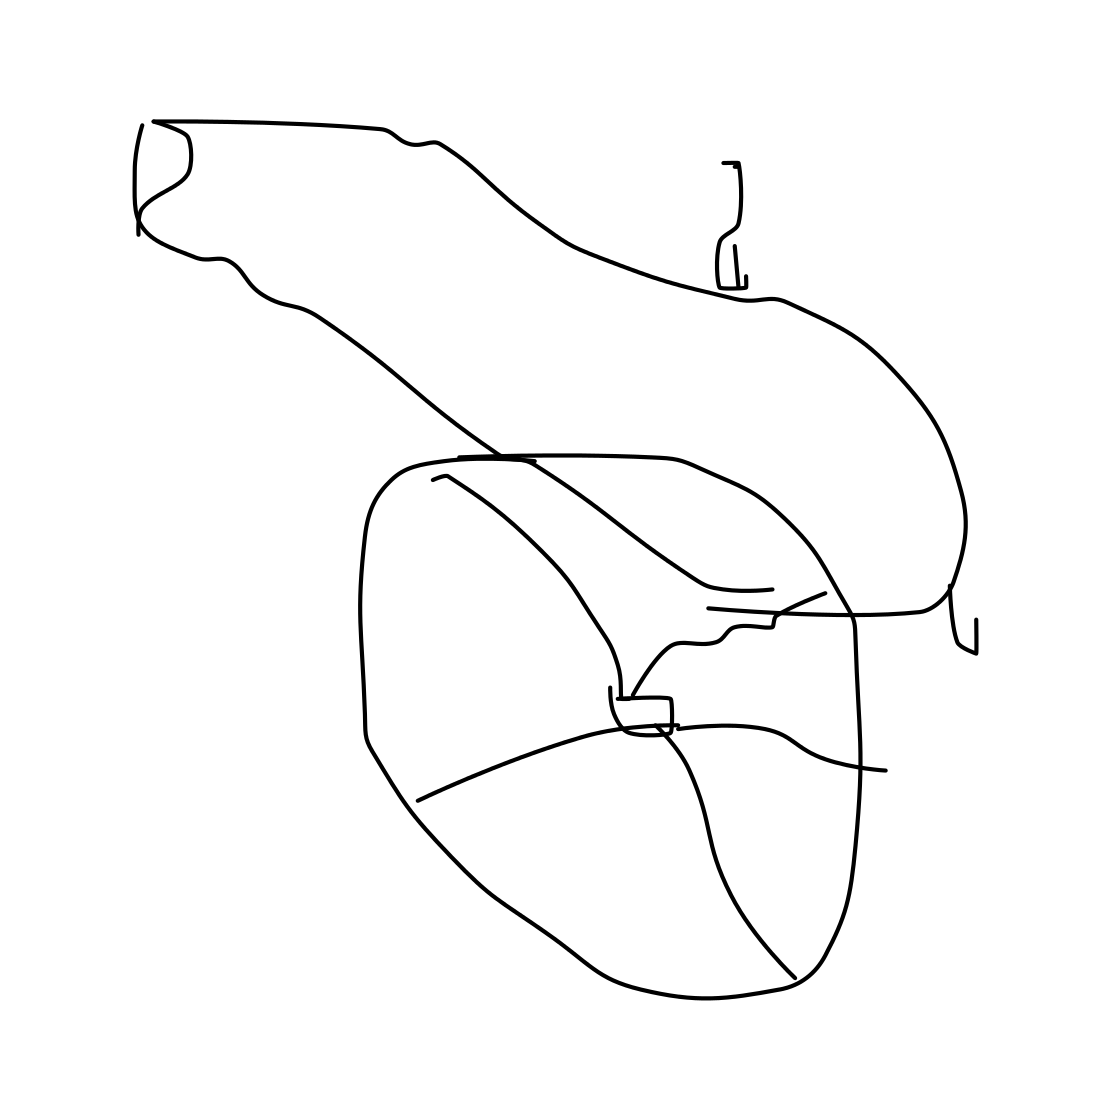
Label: cannon